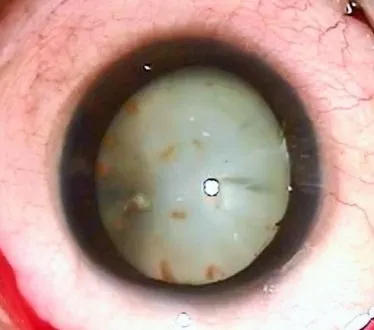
Anterior segment photo of the left eye showing brownish orange deposits on the lens and a white cataract.
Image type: medical_photograph (other_medical_photograph)